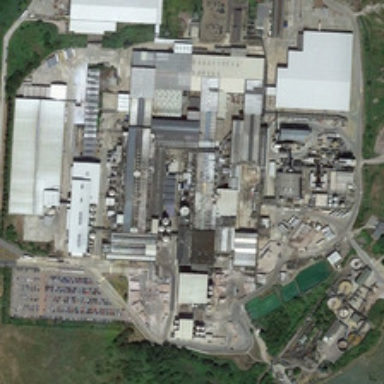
Many buildings and some green trees are in an industrial area .